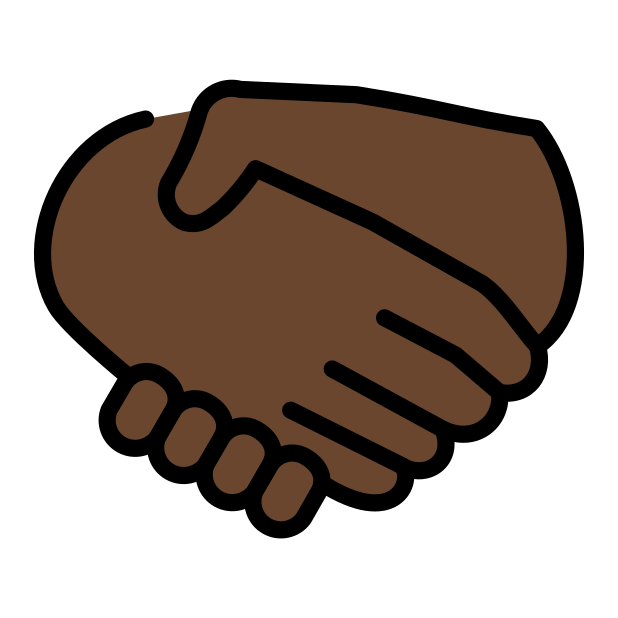
handshake: dark skin tone